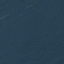
Land use / land cover class: Forest